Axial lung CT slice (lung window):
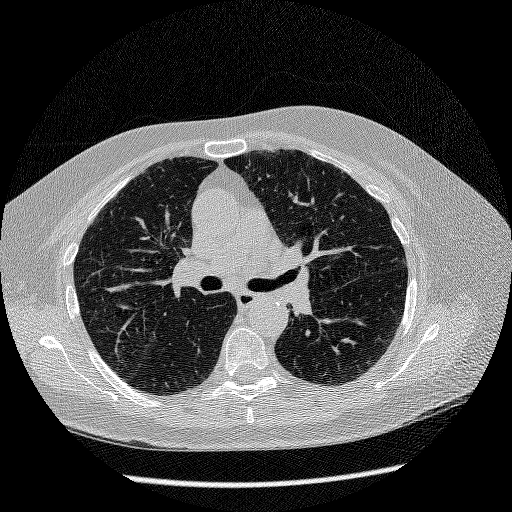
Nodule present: no